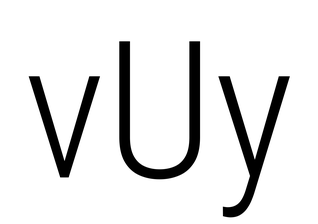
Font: Roboto_Condensed_Light